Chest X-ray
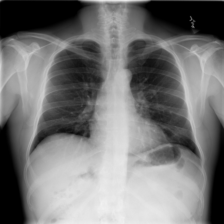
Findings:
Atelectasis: negative
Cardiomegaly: negative
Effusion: negative
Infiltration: negative
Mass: negative
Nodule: negative
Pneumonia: negative
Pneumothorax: negative
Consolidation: negative
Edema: negative
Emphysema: negative
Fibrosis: negative
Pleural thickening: negative
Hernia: negative